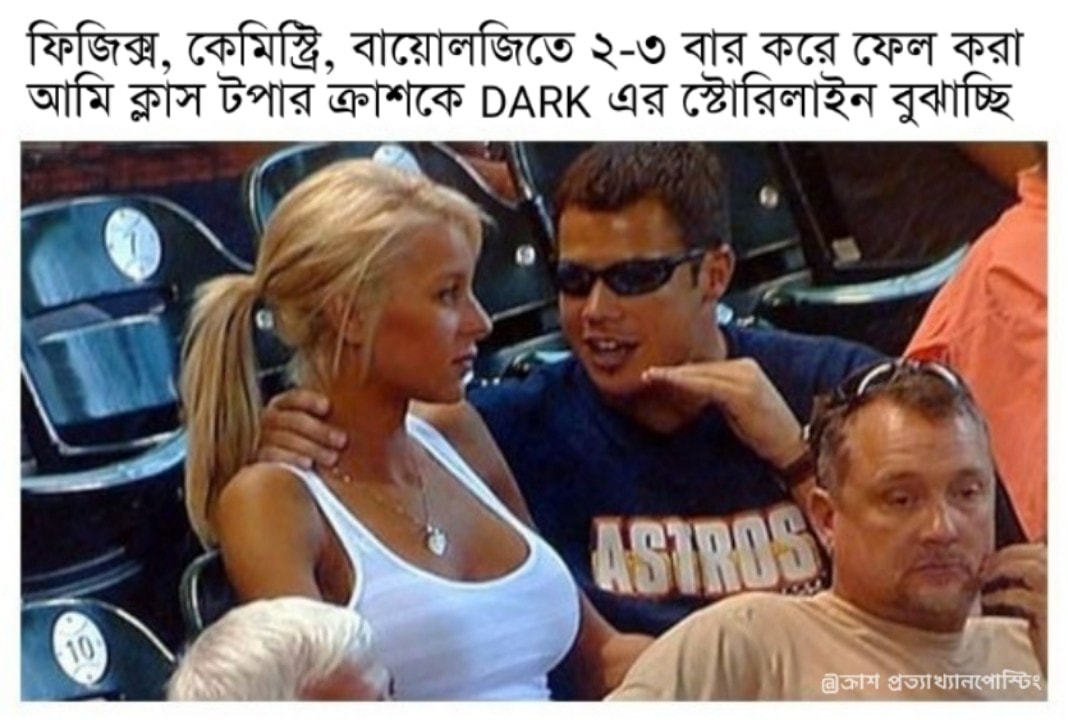
Caption: ফিজিক্স , কেমিস্ট্রি , বায়োলজিতে ২-৩ বার করে ফেল করা আমি ক্লাস টপার ক্রাশকে DARK  এর স্টোরিলাইন বুঝাচ্ছি
Label: non-hate